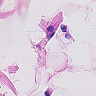
Metastatic tissue present: no